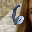
Label: 6